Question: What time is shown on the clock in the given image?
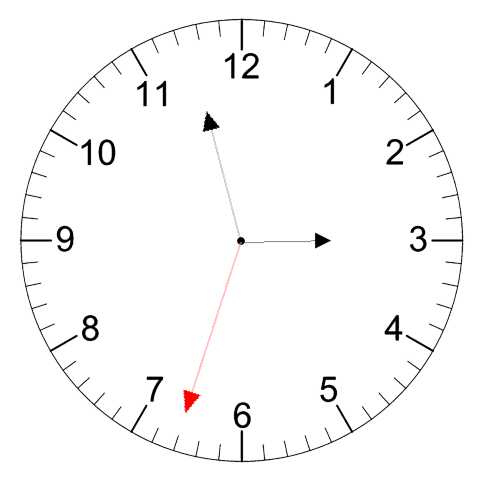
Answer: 02:57:33